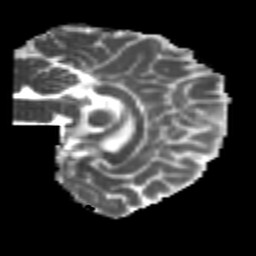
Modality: MD
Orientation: sagittal
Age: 26
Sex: female
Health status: healthy
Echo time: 0.074 s